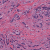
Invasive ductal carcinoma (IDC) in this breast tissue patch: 1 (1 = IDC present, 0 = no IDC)